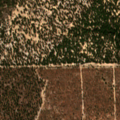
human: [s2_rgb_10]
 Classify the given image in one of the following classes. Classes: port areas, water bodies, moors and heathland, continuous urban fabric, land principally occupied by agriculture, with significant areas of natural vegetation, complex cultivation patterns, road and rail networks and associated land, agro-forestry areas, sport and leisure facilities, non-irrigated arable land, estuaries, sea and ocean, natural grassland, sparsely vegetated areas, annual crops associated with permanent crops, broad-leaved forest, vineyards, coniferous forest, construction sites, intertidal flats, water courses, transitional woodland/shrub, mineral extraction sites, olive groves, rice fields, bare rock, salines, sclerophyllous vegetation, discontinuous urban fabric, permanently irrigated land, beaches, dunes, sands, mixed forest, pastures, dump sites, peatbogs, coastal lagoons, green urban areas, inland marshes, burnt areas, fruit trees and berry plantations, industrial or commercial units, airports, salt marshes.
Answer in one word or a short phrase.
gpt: coniferous forest, mixed forest, transitional woodland/shrub